Question: I am currently trying to study about databases and came across the concept of superkeys, which confuse me a little bit, could someone help define what a superkey actually is? As far as my understanding goes a superkey is the column in a table which makes the tuple unique, is that right?
Lets say I have three tables, CUSTOMER, ACCOUNT and TRANSACTION
And they each looked something like the tables below:

Would 'cid' be the superkey for CUSTOMER? or are there more than one?
Which superkey violates the tables? As far as I understand {num, type, desc} violates ACCOUNT as there is no distinct column in the table, is that correct?
How about TRANSACTION?
kindest regards,
KRS
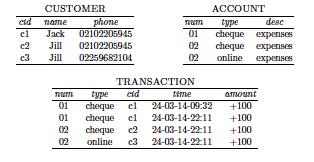
Answer: A superkey is (simplistically) a set of attributes (columns) for which there are no duplicates. In other words, it's the set of columns required for a unique key.
In the customer table, the superkey would be 'cid'.
It cannot be 'name' because there are two people called Jill, and it cannot be 'phone' because Jack and one Jill are obviously shacking up together in the same house.
In the transaction table, the minimal superkey would most likely be 'cid+num+time', assuming you were not allowed more than one transaction per second.